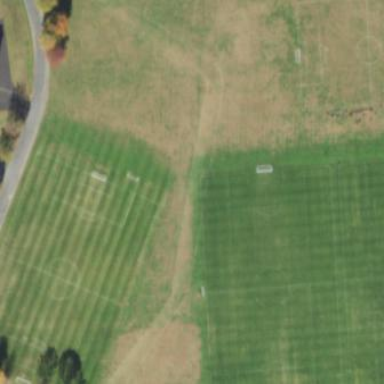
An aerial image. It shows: Soccer pitch designated for leisure and sports activities.